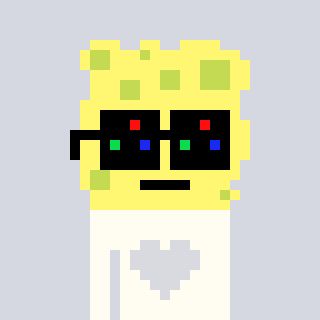
a pixel art character with square black sunglasses, a sponge-shaped head and a grayscale-colored body on a cool background